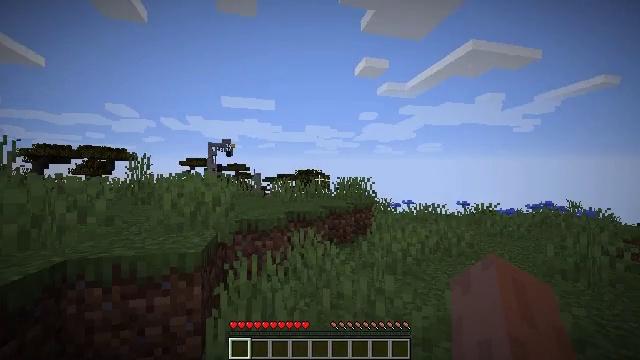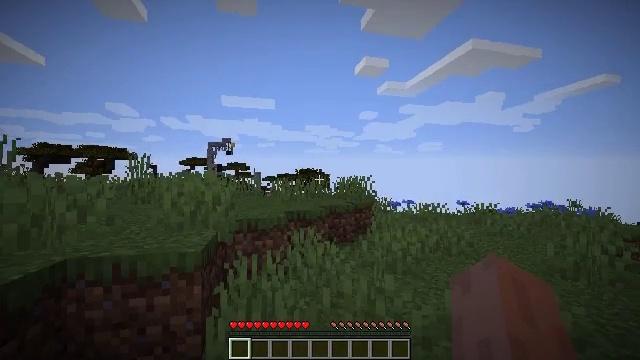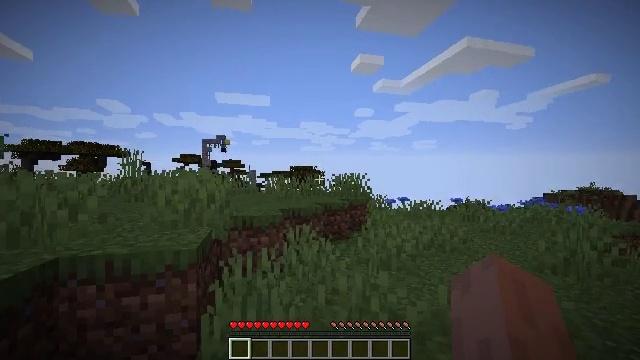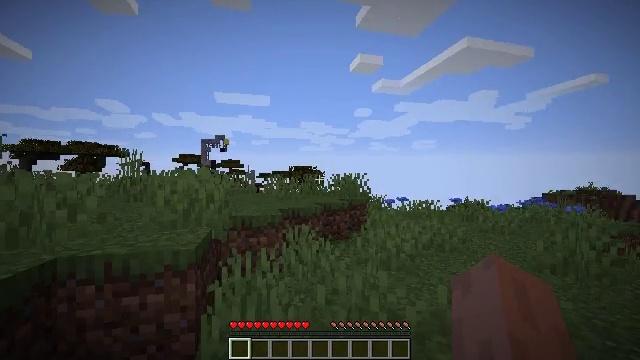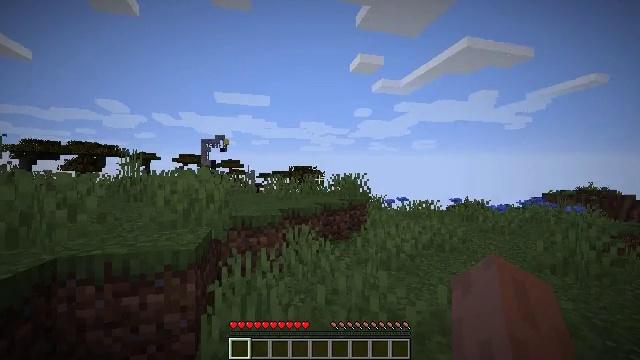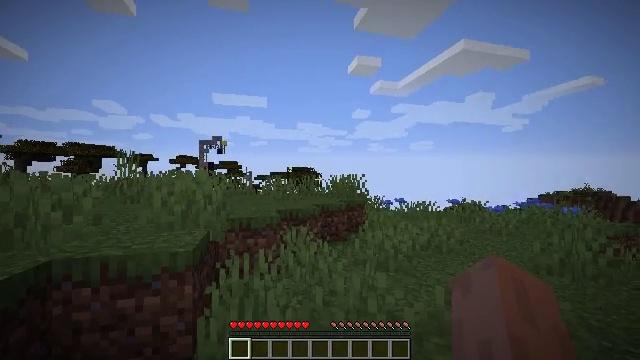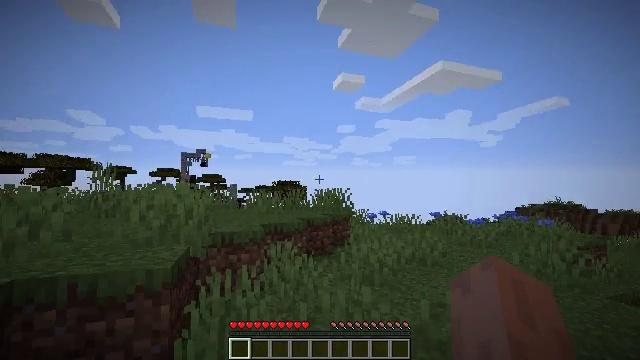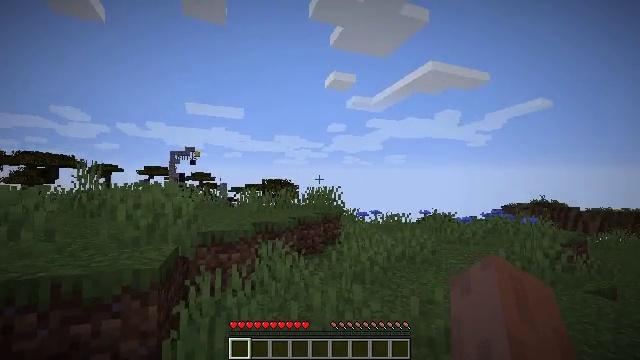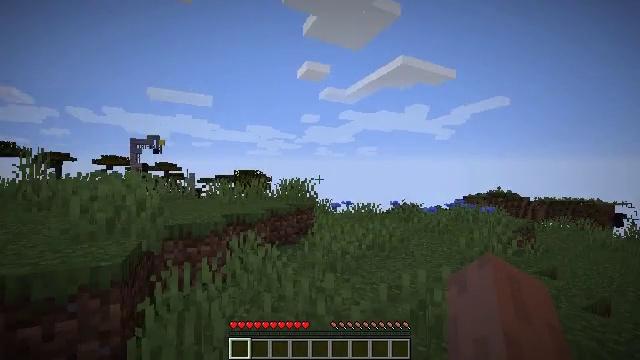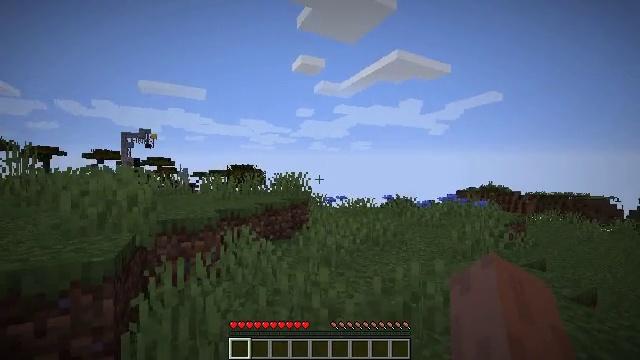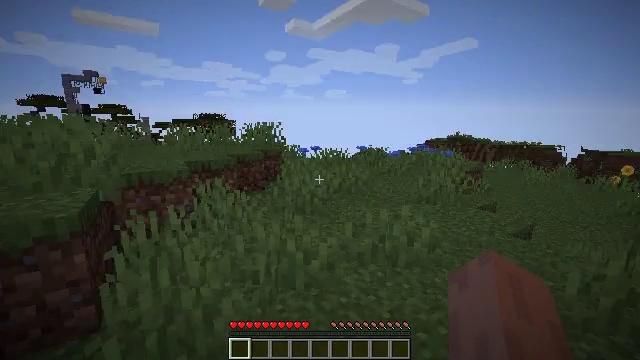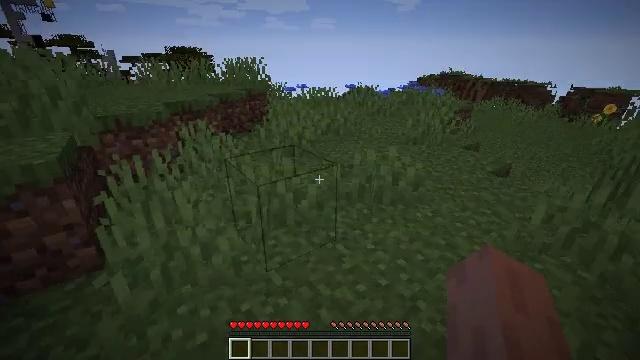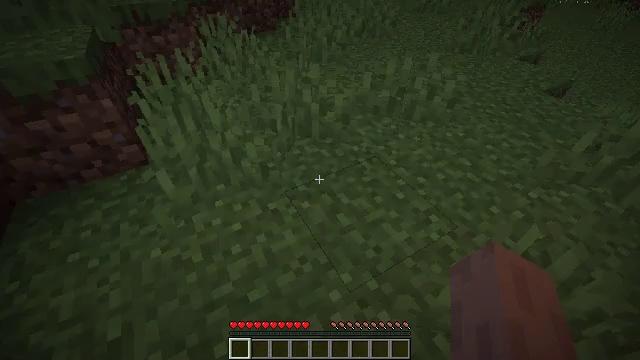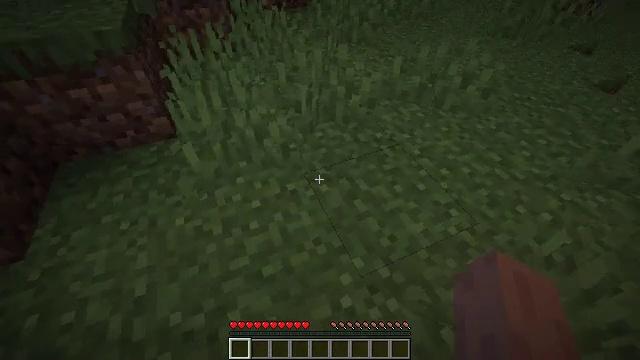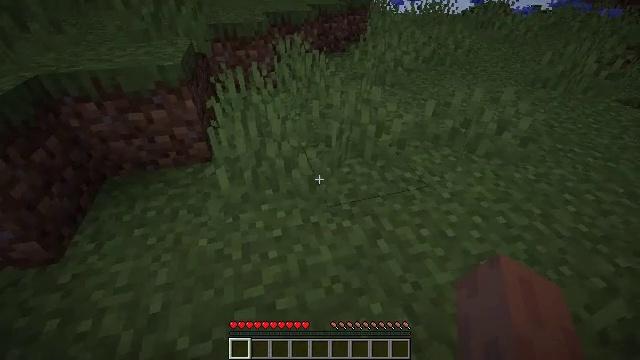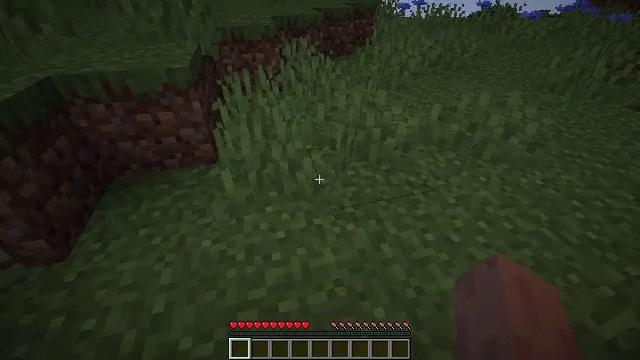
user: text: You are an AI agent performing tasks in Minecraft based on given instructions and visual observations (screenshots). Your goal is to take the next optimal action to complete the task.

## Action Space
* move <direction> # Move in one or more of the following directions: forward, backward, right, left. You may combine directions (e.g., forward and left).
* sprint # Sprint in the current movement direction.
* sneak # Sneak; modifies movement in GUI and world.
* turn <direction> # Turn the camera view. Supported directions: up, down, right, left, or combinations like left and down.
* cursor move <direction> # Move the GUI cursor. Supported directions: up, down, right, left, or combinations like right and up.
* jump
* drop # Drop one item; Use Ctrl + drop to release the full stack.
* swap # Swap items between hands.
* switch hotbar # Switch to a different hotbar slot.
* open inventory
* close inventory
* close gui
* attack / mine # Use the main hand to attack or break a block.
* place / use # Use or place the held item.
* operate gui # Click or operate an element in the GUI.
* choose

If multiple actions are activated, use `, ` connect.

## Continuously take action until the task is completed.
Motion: motion action
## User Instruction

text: Collect oak log for crafting.
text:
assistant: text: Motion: attack / mine
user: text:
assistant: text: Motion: turn right, attack / mine
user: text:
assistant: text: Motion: attack / mine
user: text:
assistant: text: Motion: attack / mine
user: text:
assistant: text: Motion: attack / mine
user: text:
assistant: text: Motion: turn right and up, attack / mine
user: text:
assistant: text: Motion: turn right, attack / mine
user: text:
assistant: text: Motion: turn right and down, attack / mine
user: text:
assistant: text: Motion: turn right and down, attack / mine
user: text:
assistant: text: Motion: turn right and down, attack / mine
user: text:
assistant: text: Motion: turn right and down, attack / mine
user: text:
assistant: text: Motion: turn left and down, attack / mine
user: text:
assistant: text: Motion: turn left and down, attack / mine
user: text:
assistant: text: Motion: turn left and up, attack / mine
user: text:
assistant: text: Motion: turn left, attack / mine
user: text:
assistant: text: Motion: attack / mine
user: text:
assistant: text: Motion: turn up, attack / mine
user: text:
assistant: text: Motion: attack / mine
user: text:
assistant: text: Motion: attack / mine
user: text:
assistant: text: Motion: attack / mine
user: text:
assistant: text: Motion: attack / mine
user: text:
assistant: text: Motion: attack / mine
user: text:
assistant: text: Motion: attack / mine
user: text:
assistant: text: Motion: move forward, attack / mine
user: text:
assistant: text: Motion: move forward, attack / mine
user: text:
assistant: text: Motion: move forward, attack / mine
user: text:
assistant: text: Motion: move forward, attack / mine
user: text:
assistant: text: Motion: move forward, turn up, attack / mine
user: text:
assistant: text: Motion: move forward, attack / mine
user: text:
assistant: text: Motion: move forward, turn left and up, attack / mine